The plot is a time-scale (wavelet) decomposition of a bearing vibration signal. Determine the bearing's health state. Answer with exactly one of: normal, inner_race, outer_race, ball.
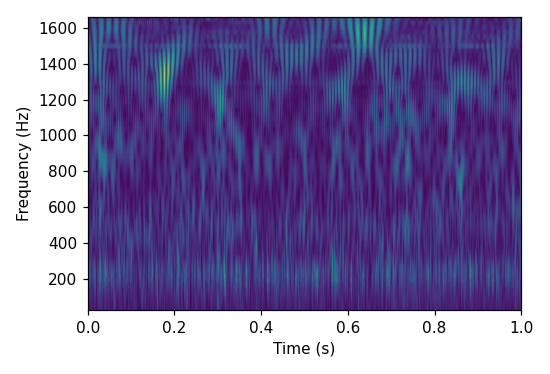
Answer: normal